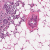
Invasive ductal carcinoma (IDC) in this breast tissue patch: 1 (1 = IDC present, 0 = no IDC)